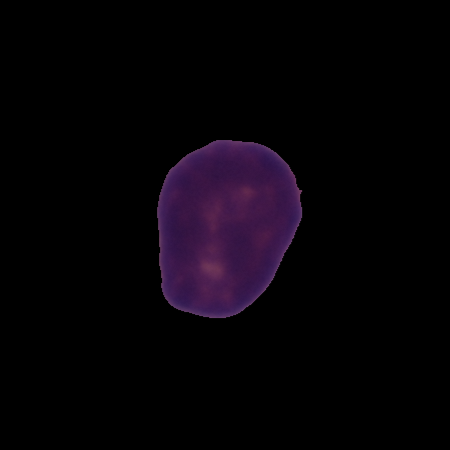
Label: healthy